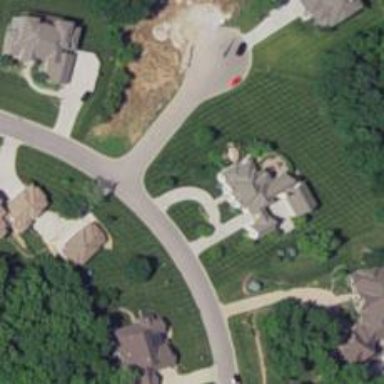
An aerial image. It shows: Driveway leading to service road.